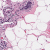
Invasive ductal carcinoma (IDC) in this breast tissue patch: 0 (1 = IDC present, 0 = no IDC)